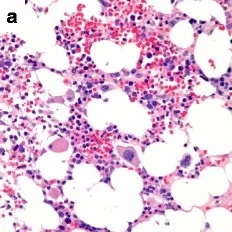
Bone marrow biopsy showing increased fat and decreased cellularity with relative paucity of normal B-cells. A; H&E (100x).
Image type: pathology (h&e)